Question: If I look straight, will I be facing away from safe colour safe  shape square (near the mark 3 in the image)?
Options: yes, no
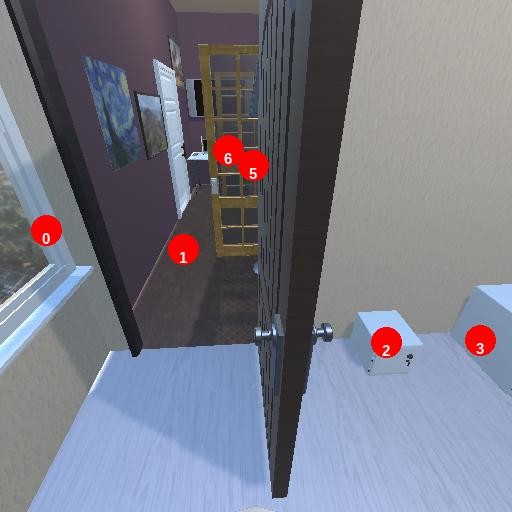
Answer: yes